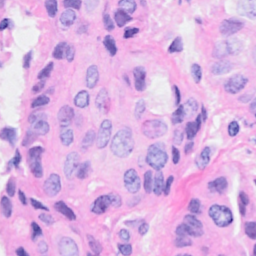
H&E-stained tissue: Breast